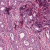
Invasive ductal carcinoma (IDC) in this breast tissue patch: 0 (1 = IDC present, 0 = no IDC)